Field crop: tomato
Growth stage: 1
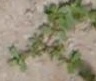
Species: portulaca